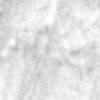
Label: no_change